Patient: sex M, age 71
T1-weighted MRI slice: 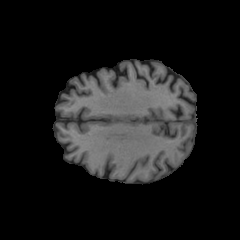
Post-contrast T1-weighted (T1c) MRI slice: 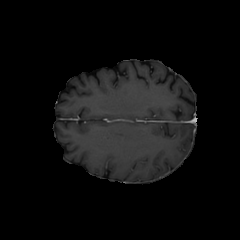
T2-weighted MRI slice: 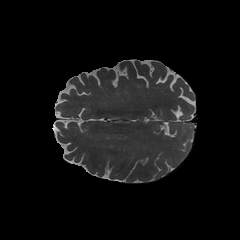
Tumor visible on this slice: no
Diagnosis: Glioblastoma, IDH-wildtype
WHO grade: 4